Field crop: maize
Growth stage: 2
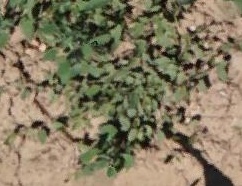
Species: convolvulus